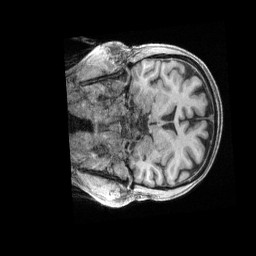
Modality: T1w
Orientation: coronal
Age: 64
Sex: female
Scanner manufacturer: siemens
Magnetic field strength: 3 T
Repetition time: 2.4 s
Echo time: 0.00228 s